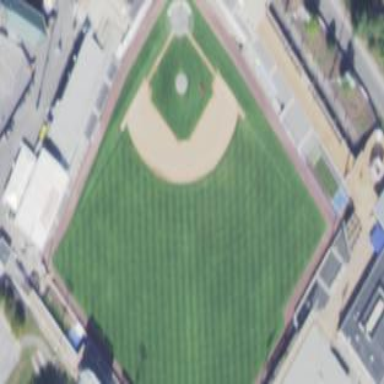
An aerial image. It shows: Baseball stadium for sports and leisure activities.